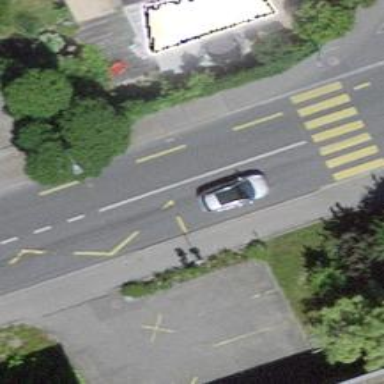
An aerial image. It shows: Bus stop with platform for public transport.